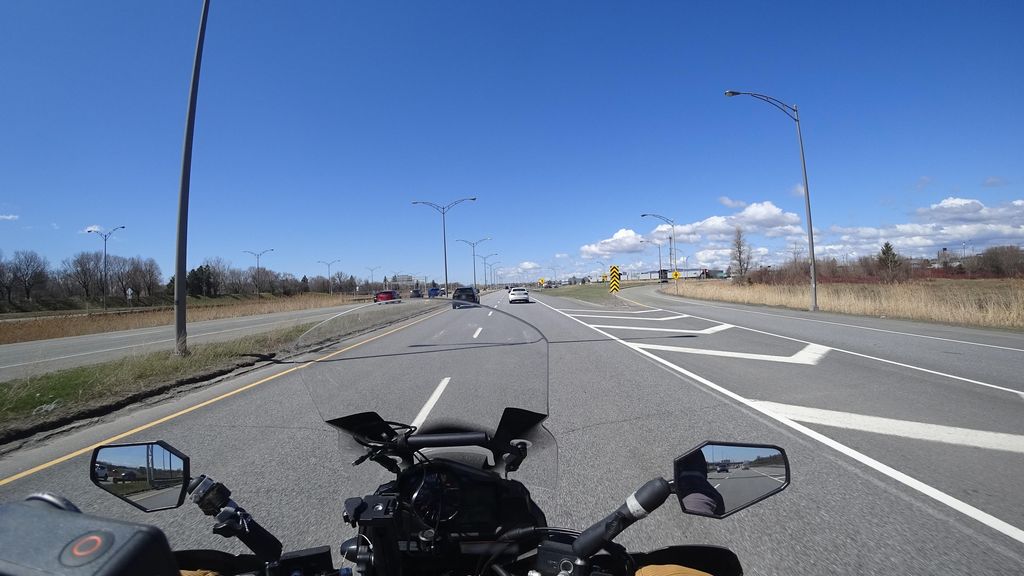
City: quebec_city